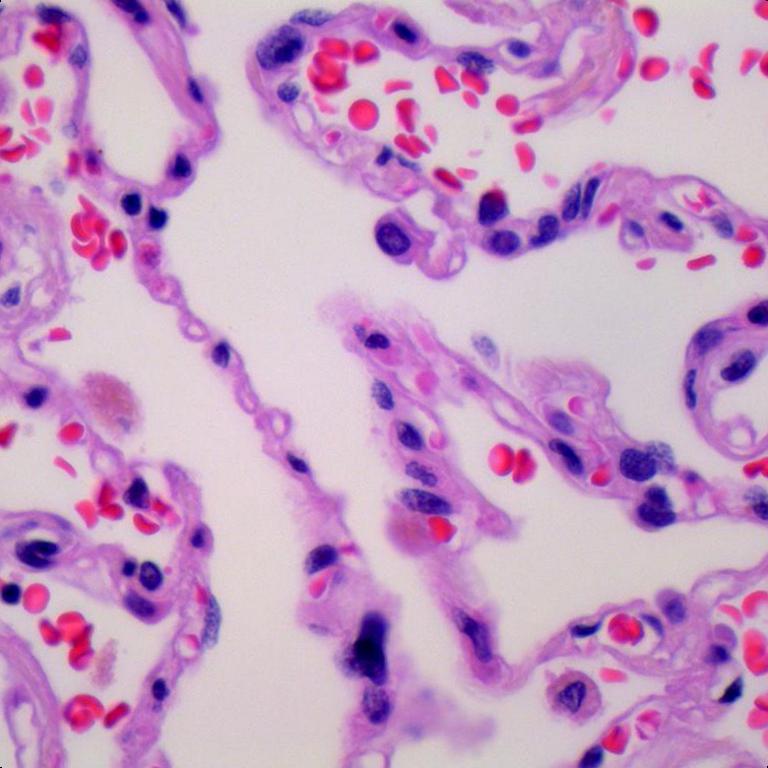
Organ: lung
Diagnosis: benign